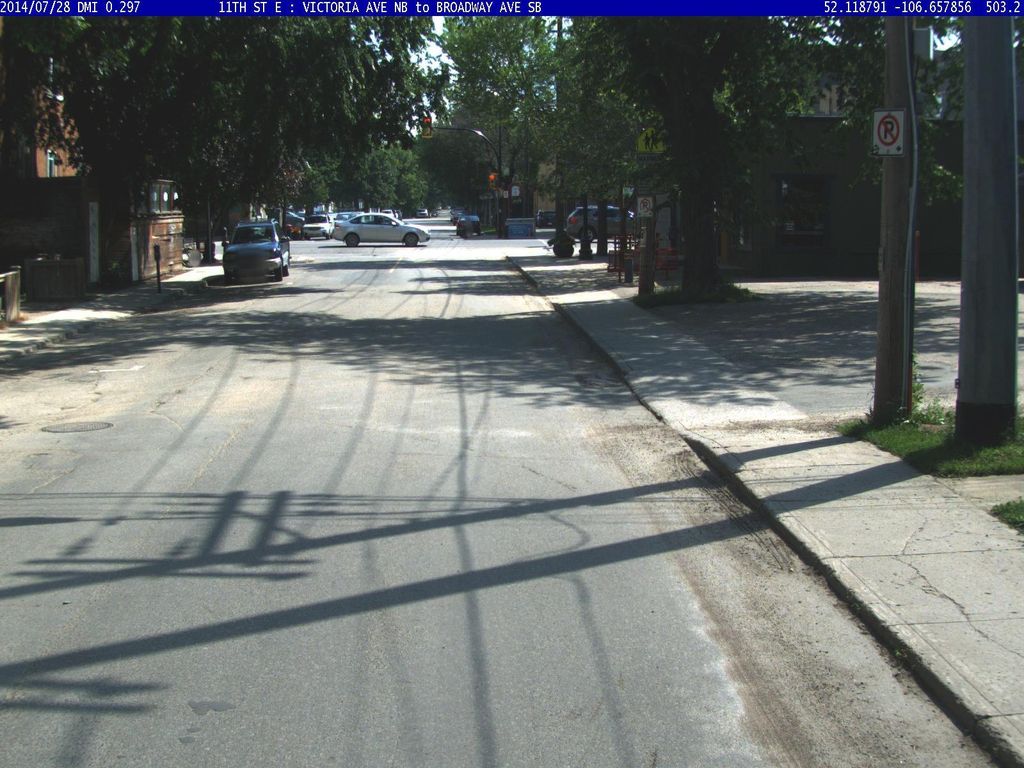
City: saskatoon